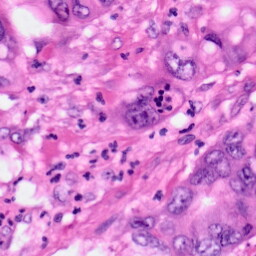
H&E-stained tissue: Pancreatic